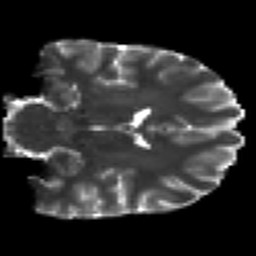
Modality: T2w
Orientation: coronal
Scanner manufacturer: siemens
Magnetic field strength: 3 T
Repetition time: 7.8 s
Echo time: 0.09 s